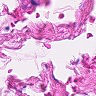
Metastatic tissue present: no